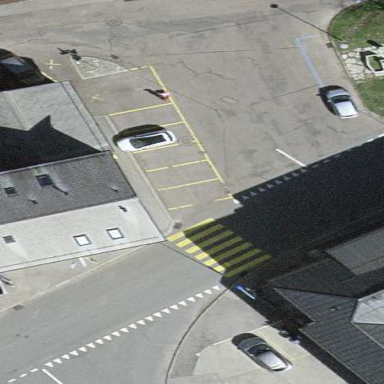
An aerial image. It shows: Parking available on the street side.